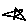
Label: star